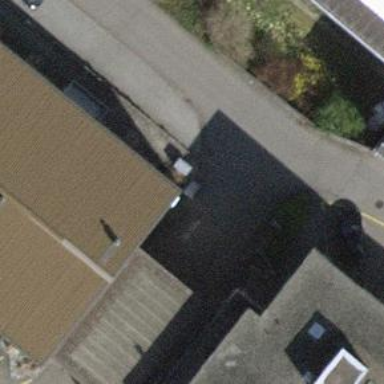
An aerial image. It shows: View of roof of building.